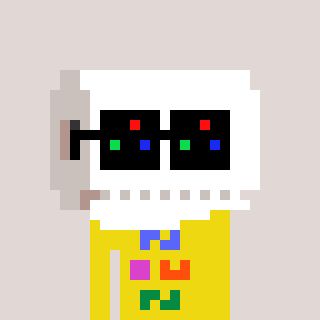
a pixel art character with square black sunglasses, a toiletpaper-full-shaped head and a yellow-colored body on a warm background